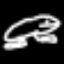
Label: frog